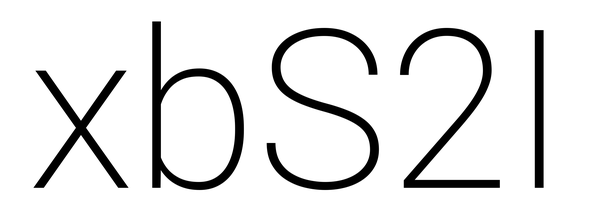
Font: Roboto_ExtraLight